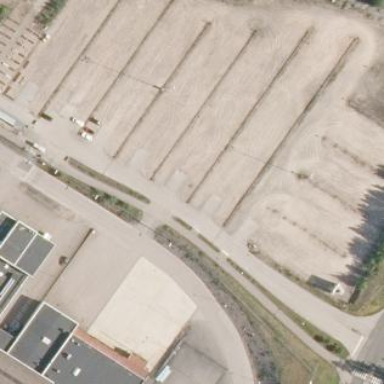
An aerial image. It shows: Parking area with unpaved surface.